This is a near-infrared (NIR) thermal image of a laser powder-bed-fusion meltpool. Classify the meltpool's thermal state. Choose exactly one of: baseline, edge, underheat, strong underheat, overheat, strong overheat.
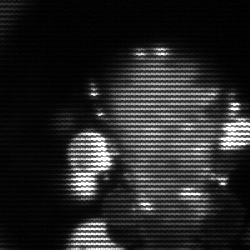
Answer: baseline